Field crop: maize
Growth stage: 1
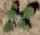
Species: chenopodium